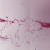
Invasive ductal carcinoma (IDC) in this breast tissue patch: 0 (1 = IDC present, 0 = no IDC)